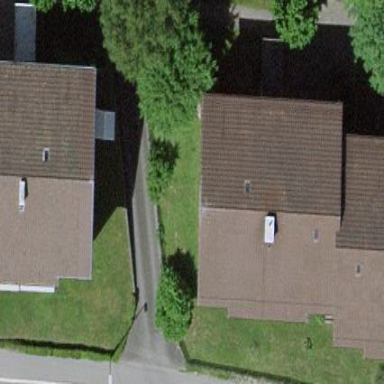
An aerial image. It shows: Residential building.